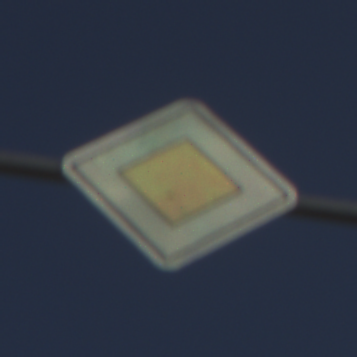
Verkehrszeichen: Vorfahrtsstrasse
Umgebung: Outdoor, Nature
Tageszeit: SunriseSunset
Wetter: Clear
Licht: Natural
Jahreszeit: NotSpecified
Kontrast: HighContrast